Question: I am very enthusiastic in learning and developing android applications using the native java language. Sadly my emulator is not running at all. It ran once but it was very very very slow. I am using Eclipse and the Android ADT bundle.
If it is a hardware thing here then please see my specs below. As far as I'm concerned, these are pretty decent specs for a laptop for developing apps.
Can anyone shed some light on why the emulator is unable to run properly? I really would like to start developing apps as soon as I can.

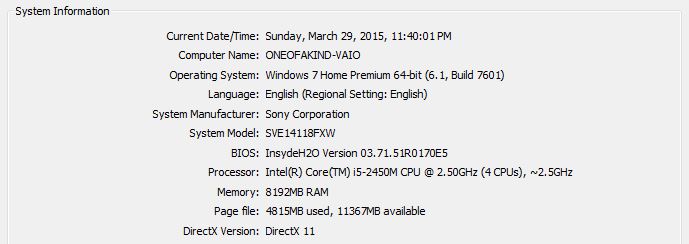
Answer: You can try three things:
- <URL>- 'kvm'
<URL>.
<URL>.
<URL>.
<URL>.